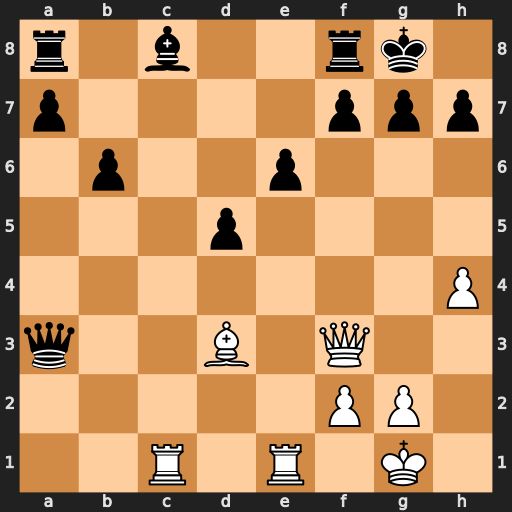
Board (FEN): r1b2rk1/p4ppp/1p2p3/3p4/7P/q2B1Q2/5PP1/2R1R1K1
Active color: w
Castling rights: -
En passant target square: -
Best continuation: Bxh7+ Kxh7 Qxa3